Interaction volume radius: 10 \u00c5
Interaction volume height: 15 \u00c5
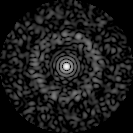
Disorder parameter: 0.8407